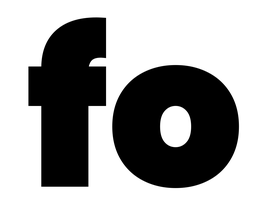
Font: Poppins-Black